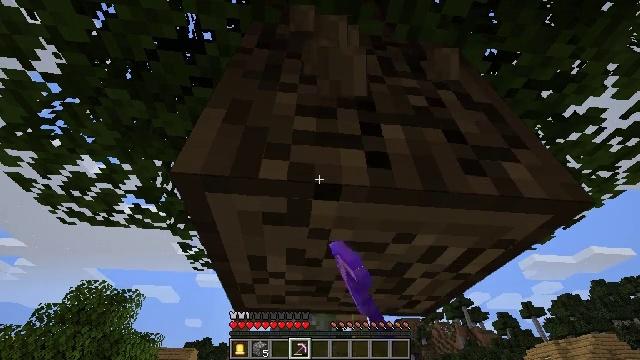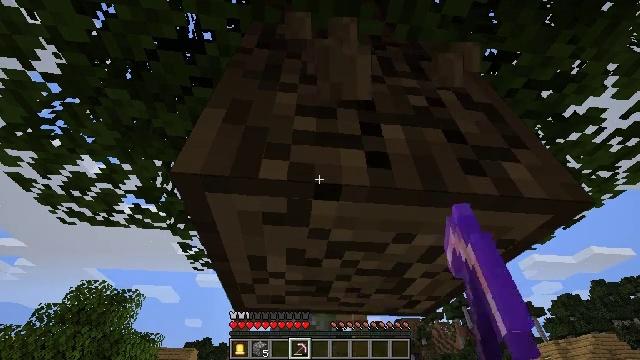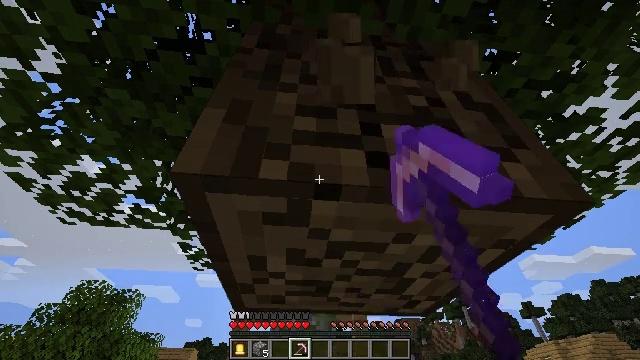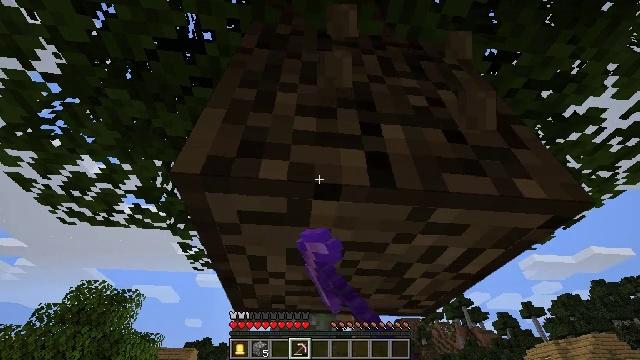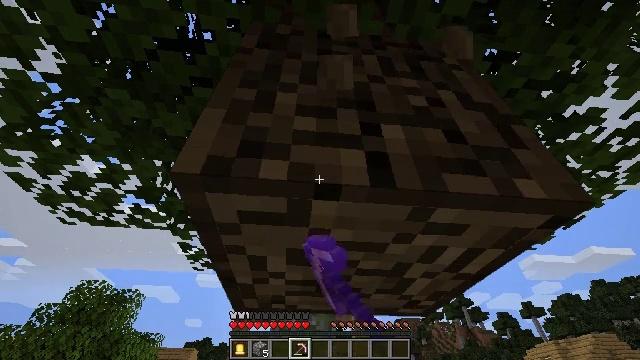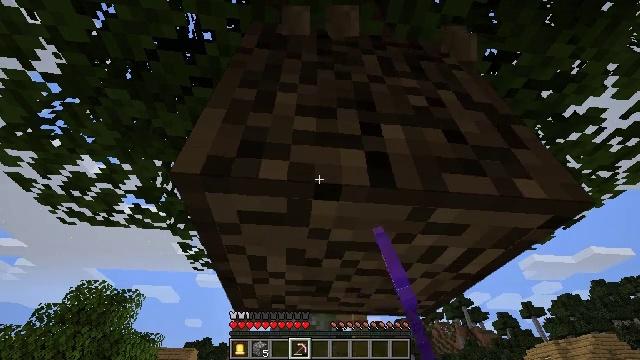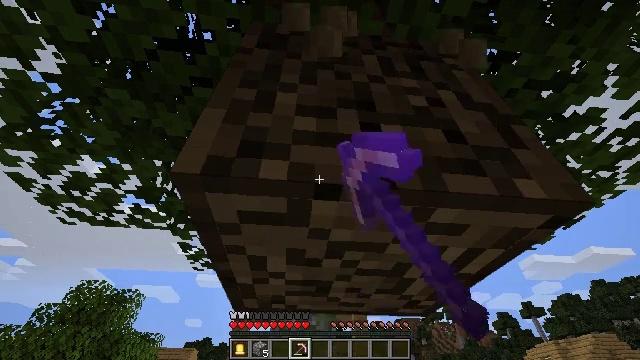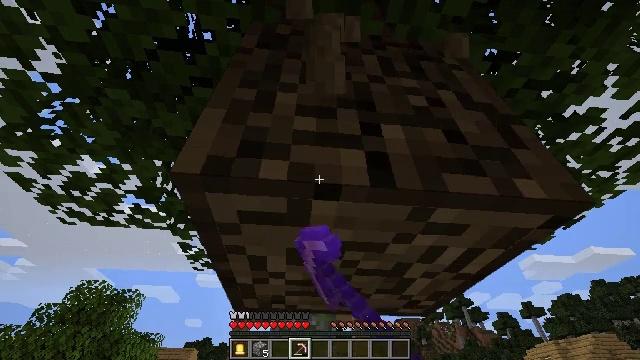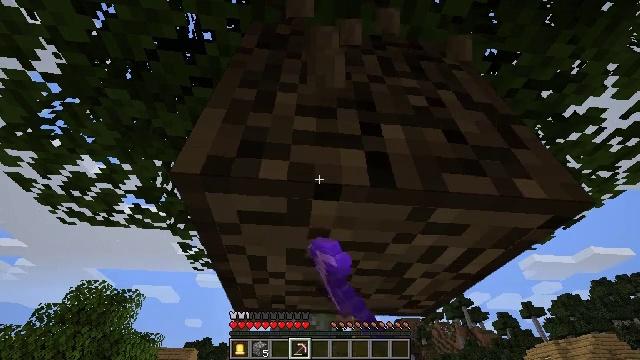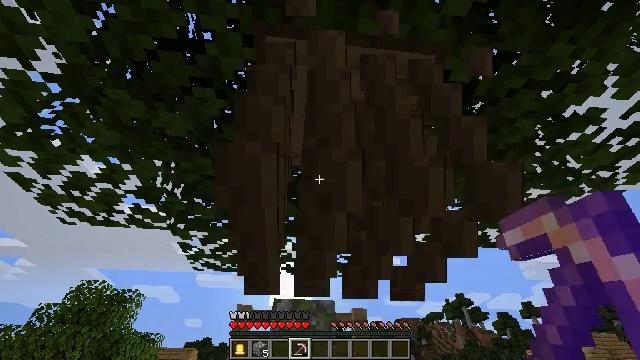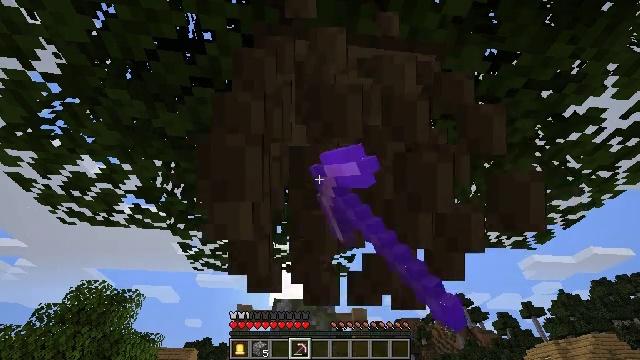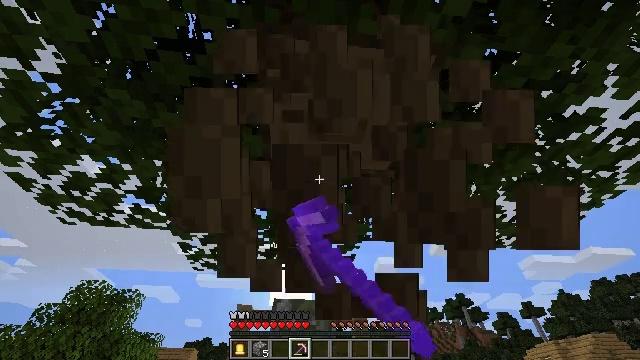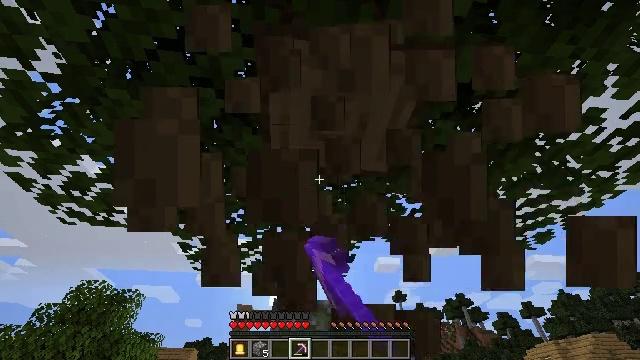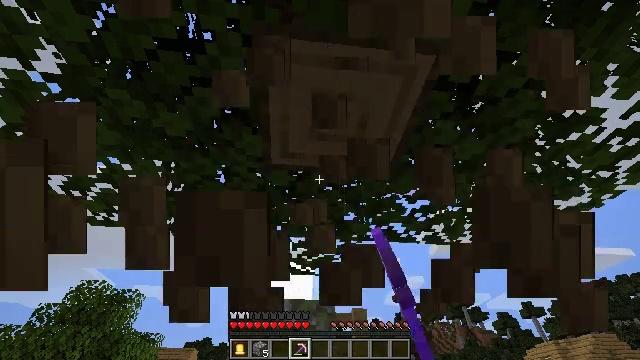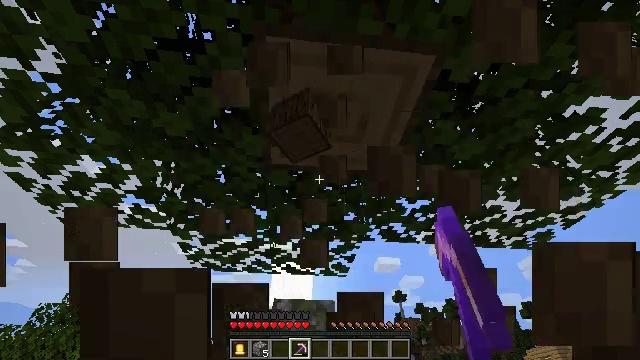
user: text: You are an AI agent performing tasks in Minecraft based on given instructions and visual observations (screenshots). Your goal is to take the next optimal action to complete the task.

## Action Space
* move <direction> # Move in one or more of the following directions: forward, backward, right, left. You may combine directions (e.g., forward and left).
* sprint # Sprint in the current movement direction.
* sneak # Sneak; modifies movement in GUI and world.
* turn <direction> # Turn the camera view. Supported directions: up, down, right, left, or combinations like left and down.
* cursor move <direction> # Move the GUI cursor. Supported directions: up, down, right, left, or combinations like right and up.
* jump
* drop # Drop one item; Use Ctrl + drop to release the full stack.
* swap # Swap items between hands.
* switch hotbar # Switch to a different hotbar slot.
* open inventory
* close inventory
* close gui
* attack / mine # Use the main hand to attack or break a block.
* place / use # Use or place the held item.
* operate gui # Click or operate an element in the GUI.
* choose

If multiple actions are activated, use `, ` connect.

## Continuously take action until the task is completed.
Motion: motion action
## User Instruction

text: Mine the oak log.
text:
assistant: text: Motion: attack / mine
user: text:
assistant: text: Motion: attack / mine
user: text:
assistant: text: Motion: attack / mine
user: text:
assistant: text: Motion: attack / mine
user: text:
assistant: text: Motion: attack / mine
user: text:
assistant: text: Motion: attack / mine
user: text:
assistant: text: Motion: attack / mine
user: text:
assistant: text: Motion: attack / mine
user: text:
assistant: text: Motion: attack / mine
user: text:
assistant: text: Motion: attack / mine
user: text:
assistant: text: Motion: attack / mine
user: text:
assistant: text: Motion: no_op
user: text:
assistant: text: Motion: no_op
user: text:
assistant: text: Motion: no_op
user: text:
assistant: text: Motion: no_op